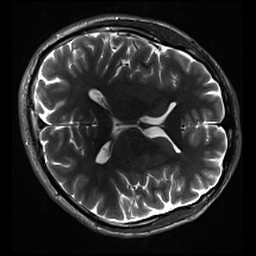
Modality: inplaneT2
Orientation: axial